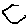
Label: hexagon